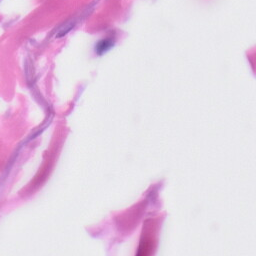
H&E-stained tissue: Skin